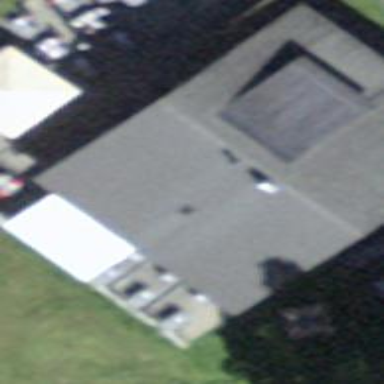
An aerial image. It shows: Restaurant located within hotel.